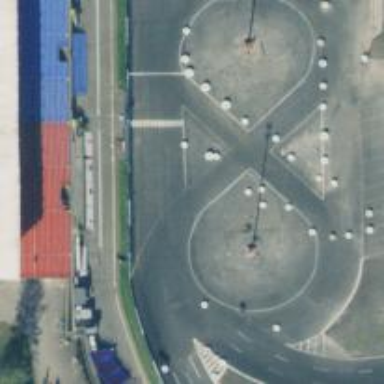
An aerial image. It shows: Asphalt raceway designed for motor sports.